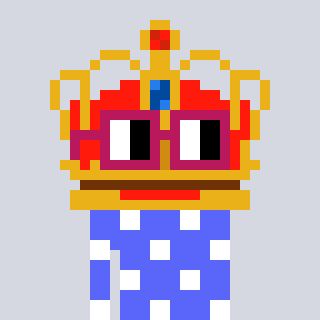
a pixel art character with square dark red glasses, a crown-shaped head and a purple-colored body on a cool background